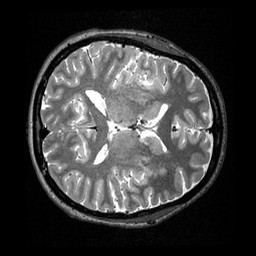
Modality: T2w
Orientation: axial
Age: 31
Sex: female
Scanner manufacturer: siemens
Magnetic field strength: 3 T
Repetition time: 3.2 s
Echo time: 0.479 s